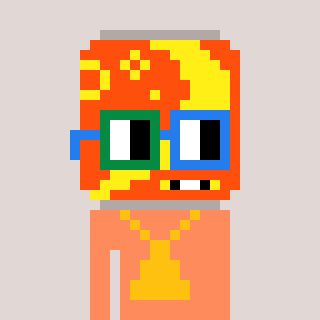
a pixel art character with square green and blue glasses, a pop-shaped head and a peachy-colored body on a warm background